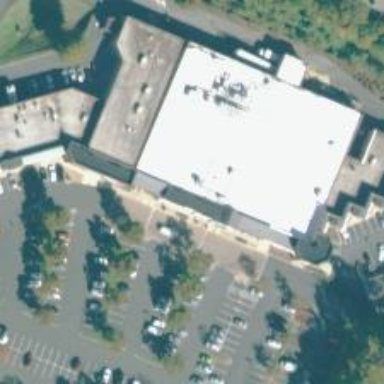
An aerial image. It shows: Supermarket.